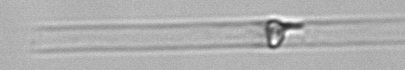
Label: Dactyliosolen_blavyanus